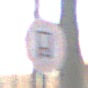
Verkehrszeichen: VerbotKennzeichnungspflichtigeKraftfahrzeugeGefaehrlicheGueter
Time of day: SunriseSunset
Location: Outdoor (Nature)
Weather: Clear
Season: Autumn
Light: Natural